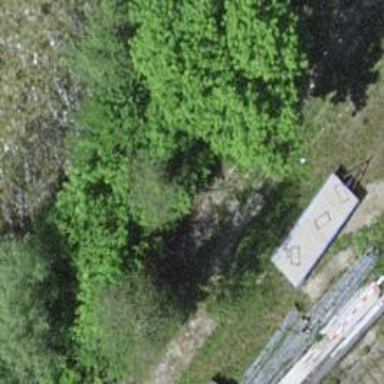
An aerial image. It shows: Disused railway spur with one track.